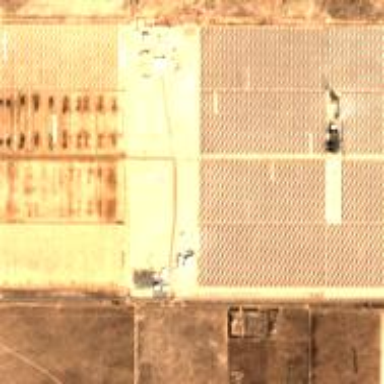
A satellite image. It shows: Solar power plant.